Question: I'm plotting <URL> for planets, which have the property that they are cyclical: they hit a maximum value, 24, and then start again at 0. When I plot these using matplotlib, the "jump" from 24 to zero is joined so that I get horizontal lines running across my figure:

How can I eliminate these lines? Is there an approach in matplotlib, or perhaps a way to split the lists at between the points where the jump occurs.
---
Code to generate above figure:
'''
from __future__ import division
import ephem
import matplotlib
import matplotlib.pyplot
import math
fig, ax = matplotlib.pyplot.subplots()
ax.set(xlim=[0, 24])
ax.set(ylim=[min(date_range), max(date_range)])
ax.plot([12*ep.ra/math.pi for ep in [ephem.Jupiter(base_date + d) for d in date_range]], date_range,
ls='-', color='g', lw=2)
ax.plot([12*ep.ra/math.pi for ep in [ephem.Venus(base_date + d) for d in date_range]], date_range,
ls='-', color='r', lw=1)
ax.plot([12*ep.ra/math.pi for ep in [ephem.Sun(base_date + d) for d in date_range]], date_range,
ls='-', color='y', lw=3)
'''
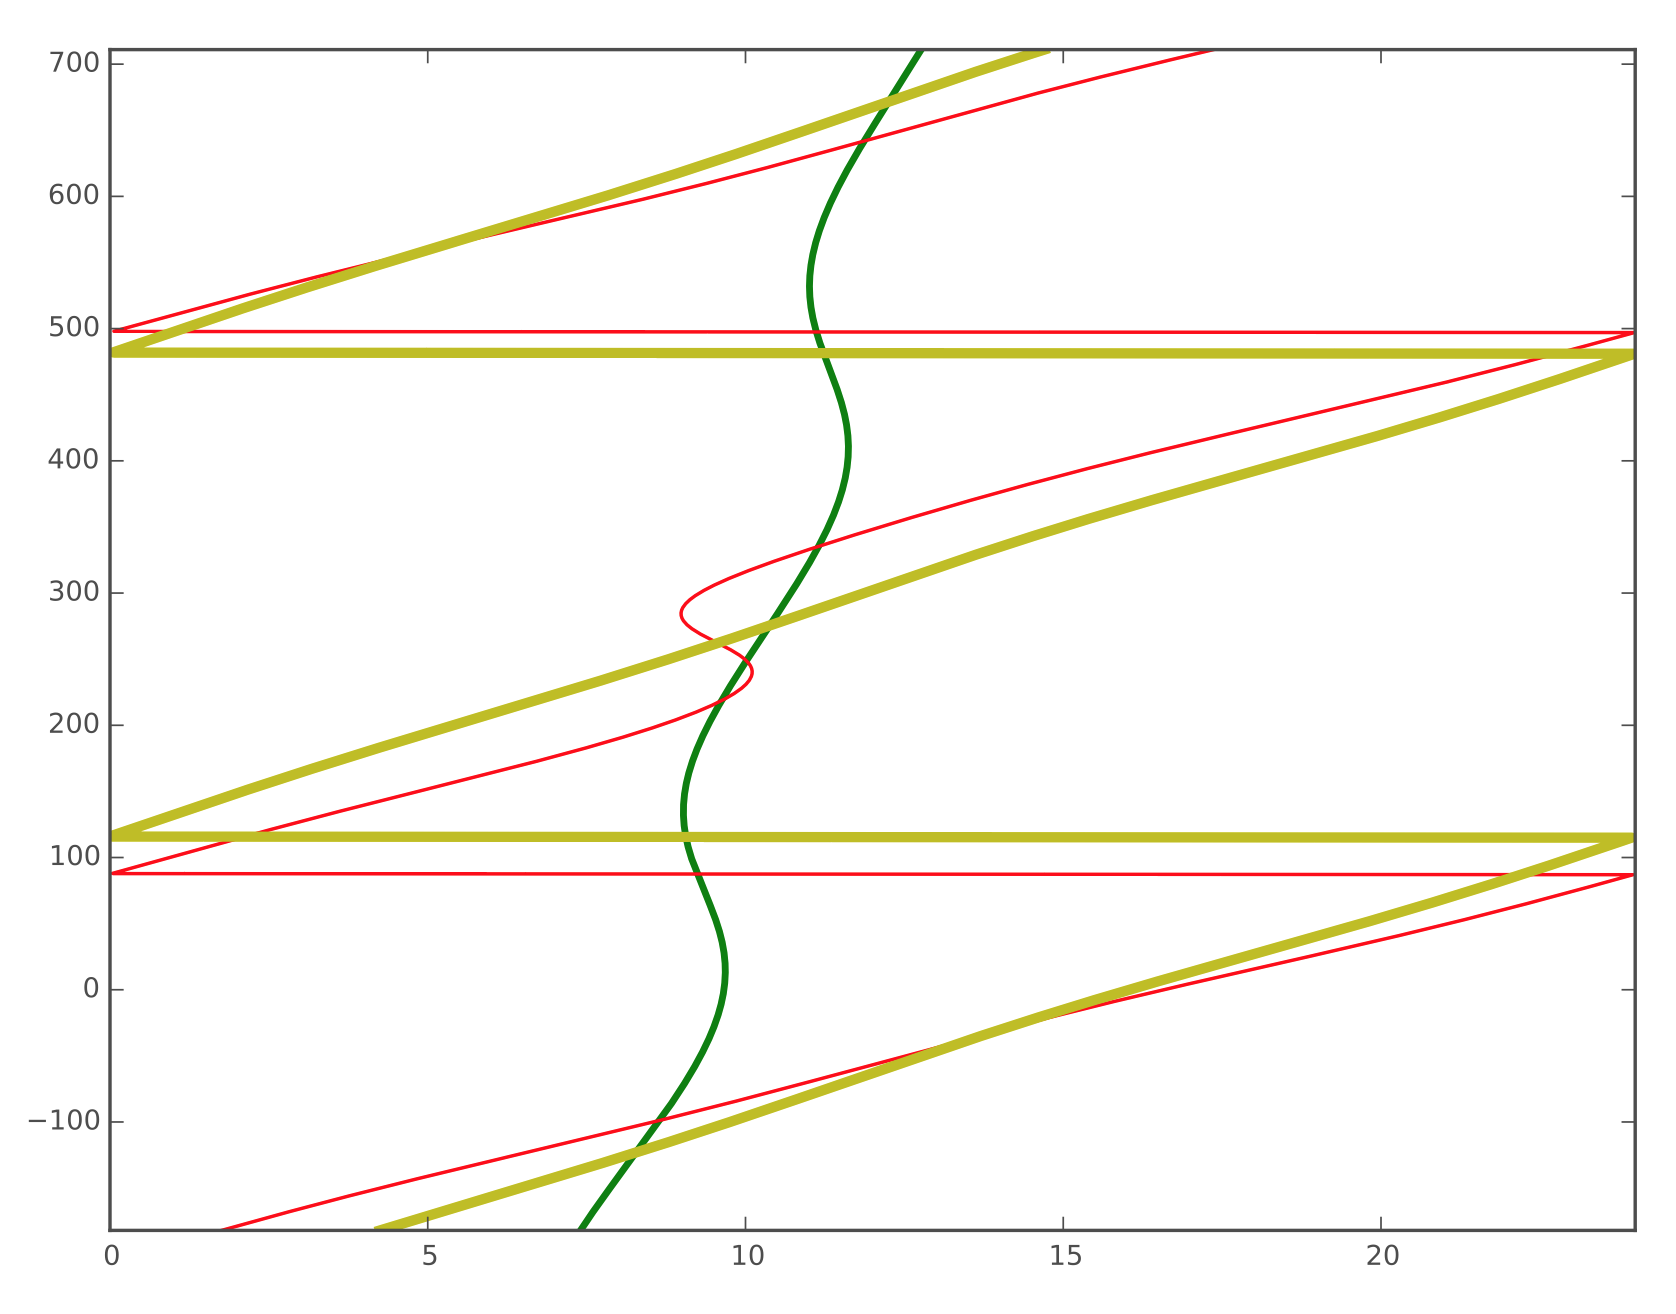
Answer: Here is a generator function that finds the contiguous regions of 'wrapped' data:
'''
import numpy as np
def unlink_wrap(dat, lims=[-np.pi, np.pi], thresh = 0.95):
"""
Iterate over contiguous regions of 'dat' (i.e. where it does not
jump from near one limit to the other).
This function returns an iterator object that yields slice
objects, which index the contiguous portions of 'dat'.
This function implicitly assumes that all points in 'dat' fall
within 'lims'.
"""
jump = np.nonzero(np.abs(np.diff(dat)) > ((lims[1] - lims[0]) * thresh))[0]
lasti = 0
for ind in jump:
yield slice(lasti, ind + 1)
lasti = ind + 1
yield slice(lasti, len(dat))
'''
An example usage would be,
'''
x = np.arange(0, 100, .1)
y = x.copy()
lims = [0, 24]
x = (x % lims[1])
fig, ax = matplotlib.pyplot.subplots()
for slc in unlink_wrap(x, lims):
ax.plot(x[slc], y[slc], 'b-', linewidth=2)
ax.plot(x, y, 'r-', zorder=-10)
ax.set_xlim(lims)
'''
Which gives the figure below. Note that the blue lines (which utilize 'unlink_wrap') are broken and the red lines are shown for reference.